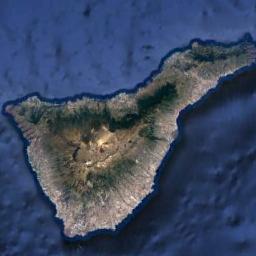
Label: island